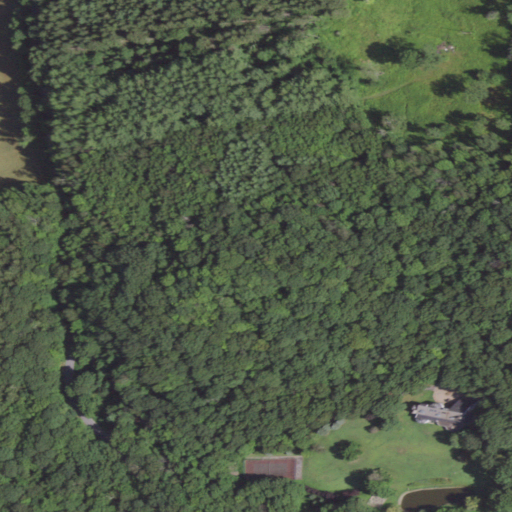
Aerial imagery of mountain in New York named Brush Hill containing deciduous forest, open development, woody wetlands, pasture, evergreen forest, medium intensity development, and low intensity development